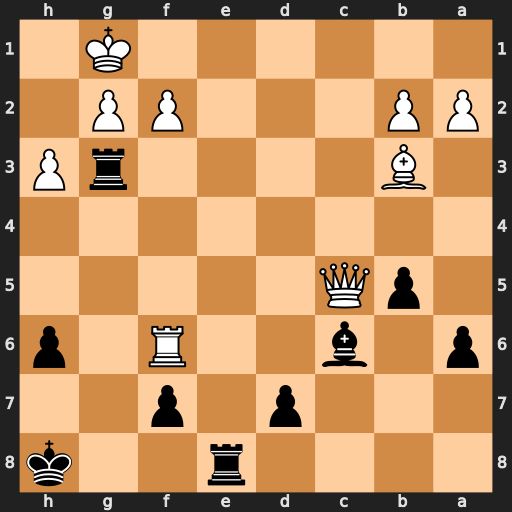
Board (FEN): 4r2k/3p1p2/p1b2R1p/1pQ5/8/1B4rP/PP3PP1/6K1
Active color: b
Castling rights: -
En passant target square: -
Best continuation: Re1+ Kh2 Rxg2#